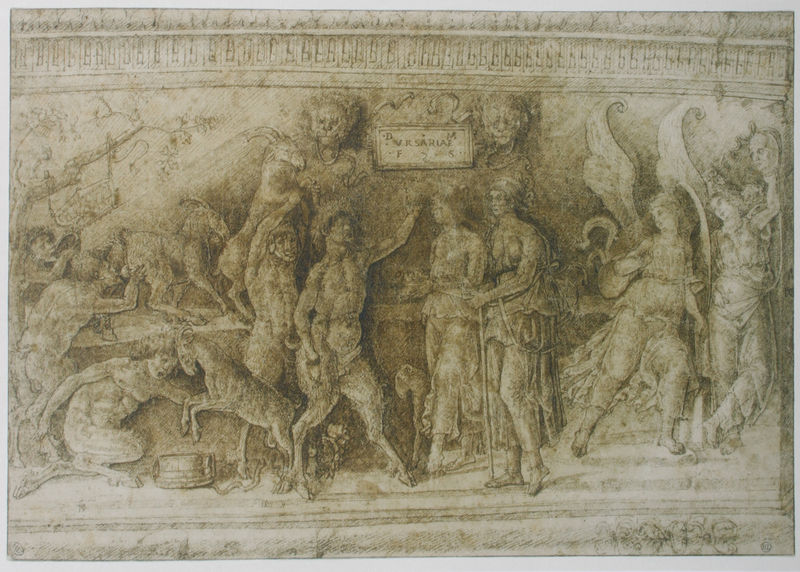
Titel: Bacchus-Relief mit neun Figuren
Künstler: Bernardino da Parenzo
Standort: Paris
Institution: Musée du Louvre / Département des Arts Graphiques
Schlagwörter: akt, baum, dunkel, flügel, gott, gruppe, kampf, körper, mann, nackt, umhang, weiß, bäume, frauen, menschen, braun, busen, frau, grau, hell, marmor, männer, schwarz, skizze, szene, tisch, zeichnung, tier, tiere, beige, fest, muster, ornament, feier, historie, mensch, rahmen, stehen, stein, gehen, gewand, klassizismus, renaissance, stock, engel, hufe, relief, brüste, papier, liegen, rahmung, stab, grafik, graphik, grisaille, rand, sepia, figuren, gefolge, tafel, bordüre, kartusche, muskeln, inschrift, datum, ornamente, stuck, stufen, nackte, fein, spiel, schild, schaf, schlachten, antike, maske, nakt, druck, radierung, stich, knien, bleistift, helm, fass, allegorie, entwurf, mythologie, löwenkopf, gestalten, fries, löwen, zeichnen, springen, götter, teufel, bacchus, satyr, fabel, faun, mischwesen, mythos, pan, zentaur, fabelwesen, satyre, schreiten, plan, löwe, fresko, hörner, hermes, hera, büsten, harfe, kupferstich, reliefs, bock, böcke, chimäre, ziegenbock, pferdefuss, ziege, victoria, bacchanal, ziegen, ringen, riss, rahnd, masken, widder, geiss, silberstift, ziegenböcke, tab, satyrn, sartyr, schafsbock, grau in grau, löwenköpfe, löve, bocksbein, bocksfüsse, hermapfroditen, schalke, geißbock, ursariae, phaun, sephyr, wideer, tierbein, kampfj